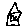
Label: house